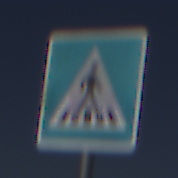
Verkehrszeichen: FussgaengerueberwegLinks
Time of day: MorningAfternoon
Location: Outdoor (Nature)
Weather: Clear
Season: NotSpecified
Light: Natural